Question: Please If anyone can give a hint on drawing this in matlab
( I am not asking for the actual code but just a hint....)

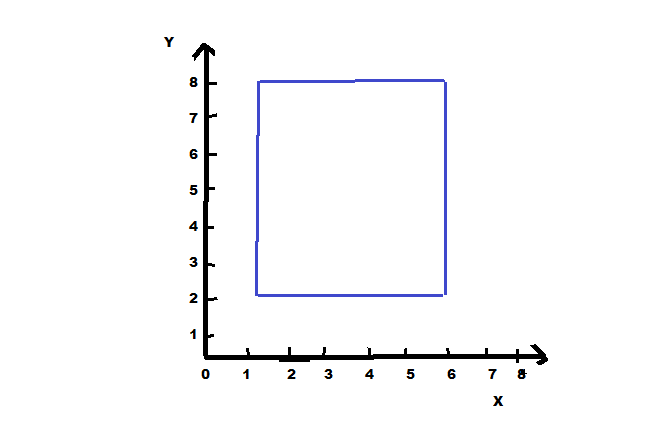
Answer: Hard do give a hint, as it is just one line of code.
'''
rectangle('Position',[1,2,5,6])
'''
---
To actually see the rectangle you need to set the axes limits:
'''
axis equal
xlim([0,8])
ylim([0,9])
'''

Regarding your comment: have a look at <URL> you're lookling for.
> Core graphics objects include basic drawing primitives:- Line, text, and polygon shells (patch objects)- Specialized objects like surfaces, which are composed of a rectangular grid of vertices- Images